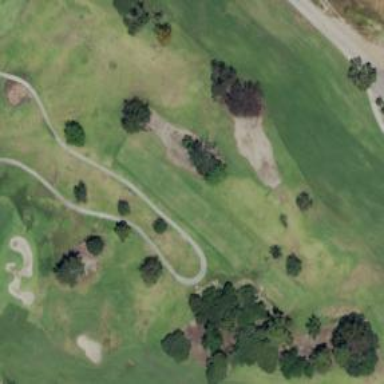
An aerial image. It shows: Golf fairway surrounded by grass.